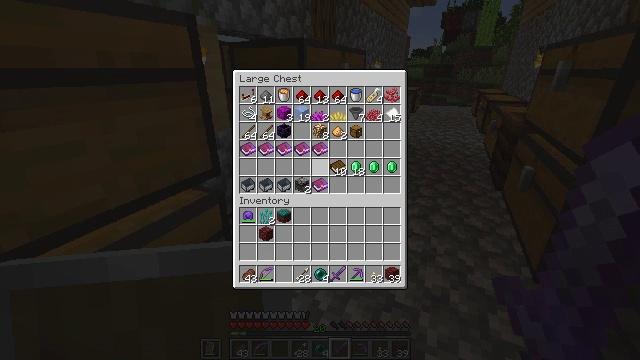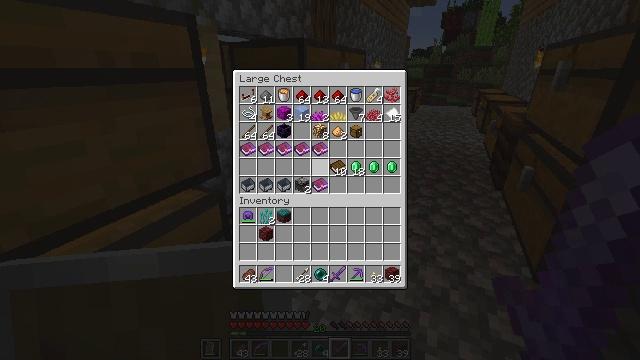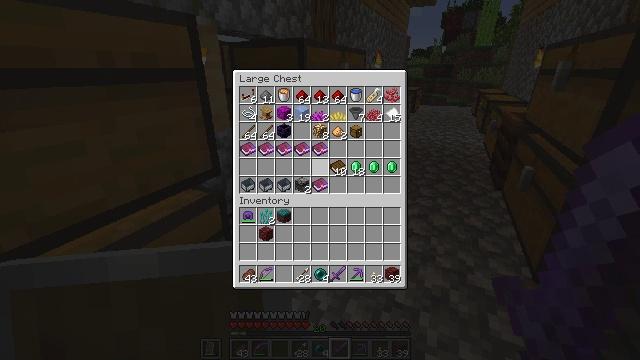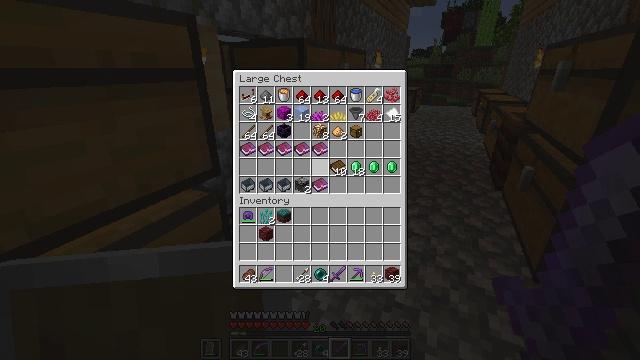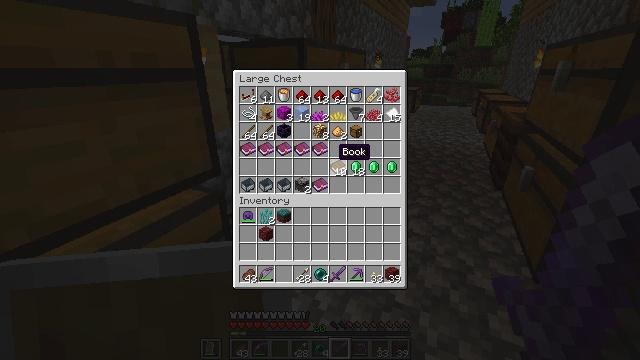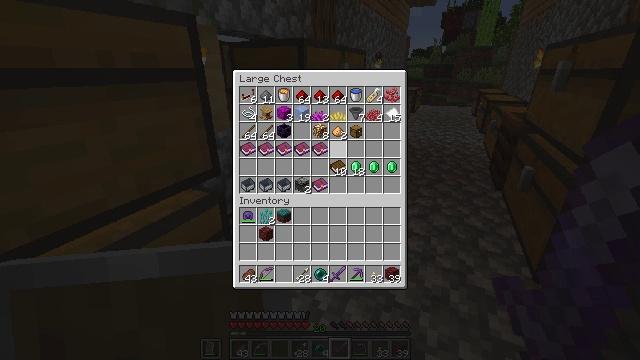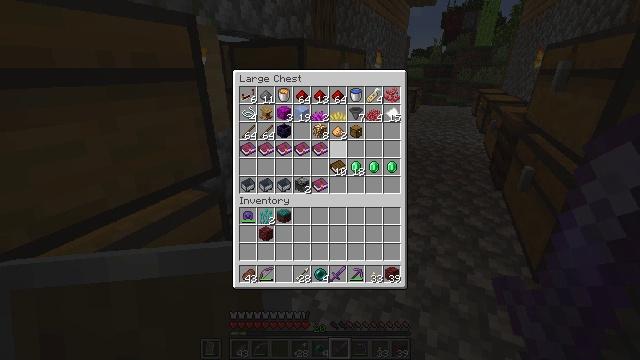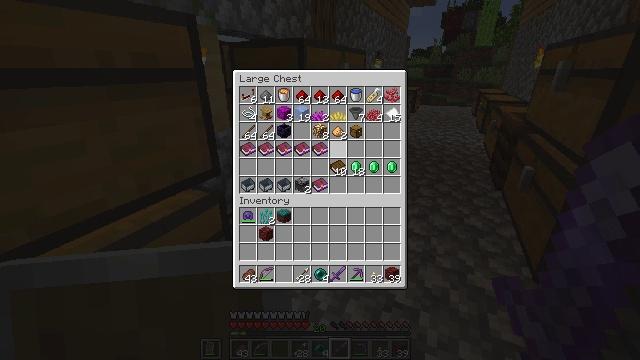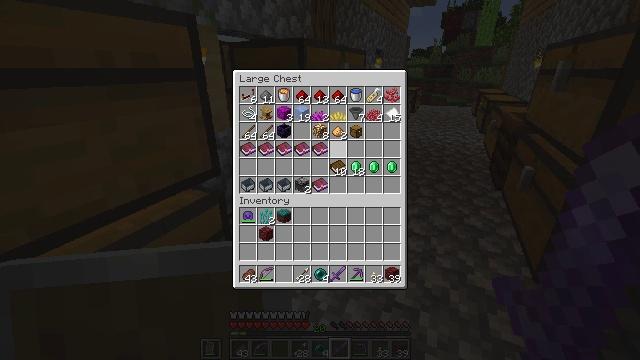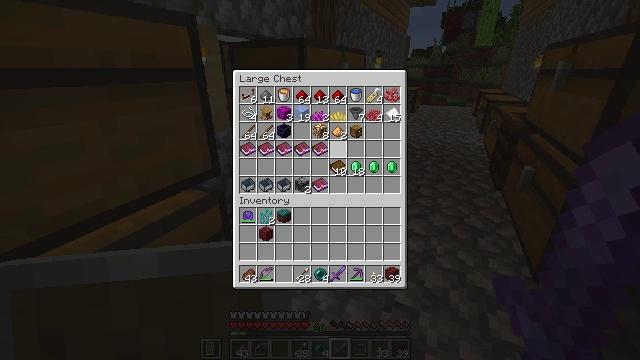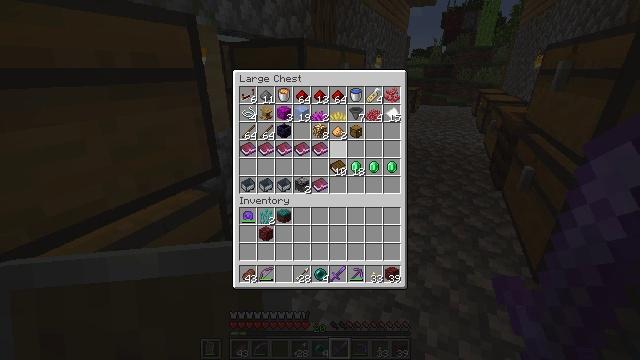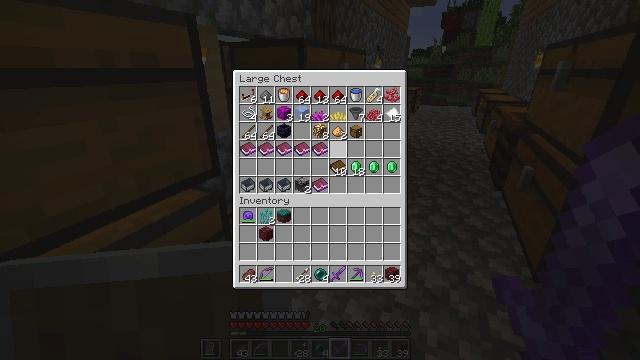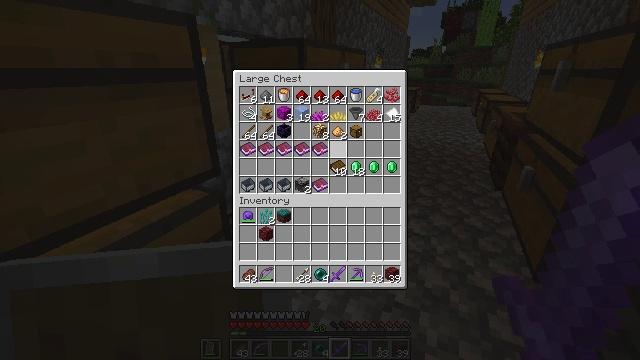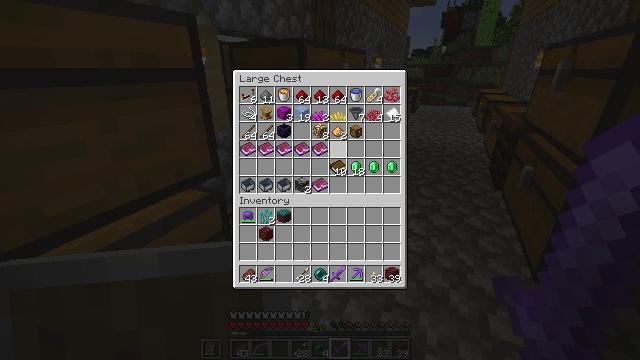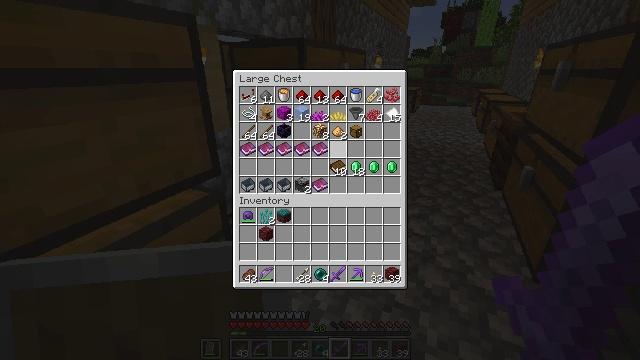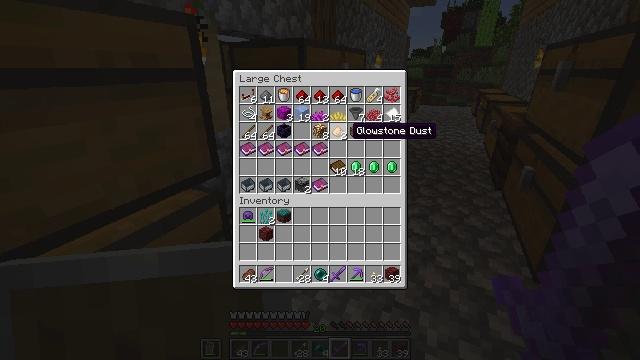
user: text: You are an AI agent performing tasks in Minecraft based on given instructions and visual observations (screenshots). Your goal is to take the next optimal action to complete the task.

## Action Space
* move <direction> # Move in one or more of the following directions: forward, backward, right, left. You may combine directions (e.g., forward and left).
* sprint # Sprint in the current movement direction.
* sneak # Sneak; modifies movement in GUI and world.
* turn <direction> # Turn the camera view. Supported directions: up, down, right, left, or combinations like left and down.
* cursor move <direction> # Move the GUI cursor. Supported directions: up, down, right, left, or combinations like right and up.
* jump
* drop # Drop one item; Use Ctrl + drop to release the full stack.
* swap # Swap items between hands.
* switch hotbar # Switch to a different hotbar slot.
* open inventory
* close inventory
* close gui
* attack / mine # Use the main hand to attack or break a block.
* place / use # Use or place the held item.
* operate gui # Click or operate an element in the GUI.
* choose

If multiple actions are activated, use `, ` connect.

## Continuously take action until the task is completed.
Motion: motion action
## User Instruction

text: Create blaze powder from blaze rods.
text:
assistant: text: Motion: no_op
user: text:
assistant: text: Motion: no_op
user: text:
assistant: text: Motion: no_op
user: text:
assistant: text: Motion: no_op
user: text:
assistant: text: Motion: no_op
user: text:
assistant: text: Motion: no_op
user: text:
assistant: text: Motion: no_op
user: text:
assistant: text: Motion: no_op
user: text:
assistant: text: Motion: no_op
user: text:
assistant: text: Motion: no_op
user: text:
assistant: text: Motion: no_op
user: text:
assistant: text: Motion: no_op
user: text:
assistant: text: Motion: no_op
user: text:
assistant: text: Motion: no_op
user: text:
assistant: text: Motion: no_op
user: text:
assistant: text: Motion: no_op
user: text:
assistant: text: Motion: no_op
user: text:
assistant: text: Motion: no_op
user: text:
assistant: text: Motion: no_op
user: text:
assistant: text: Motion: no_op
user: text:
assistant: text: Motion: no_op
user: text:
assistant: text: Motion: no_op
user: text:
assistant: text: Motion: no_op
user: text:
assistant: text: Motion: no_op
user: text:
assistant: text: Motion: open inventory
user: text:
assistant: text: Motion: open inventory
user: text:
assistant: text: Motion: move forward
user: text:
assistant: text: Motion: move forward, turn up
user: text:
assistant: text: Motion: move forward, turn left and up
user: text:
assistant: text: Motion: move forward, turn up